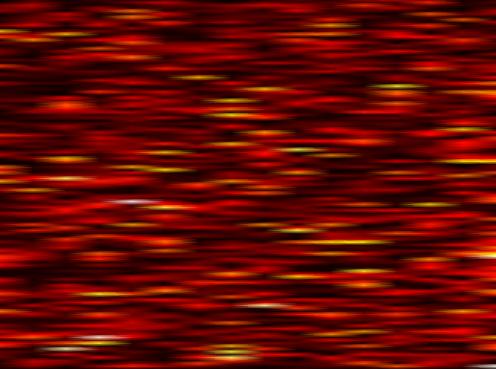
Label: FBMC